Question: I am trying to email people using gmail. I am not certain why this is not working correctly. Below is the screenshot of the error thrown.

Below here is the code for setting up my mail client.
'''
string body = File.ReadAllText(@"C:\Data\MailTemplates\welcome.html");
MailMessage message = new MailMessage();
SmtpClient client = new SmtpClient("smtp.gmail.com");
client.Port = 587;
client.Credentials = new System.Net.NetworkCredential("sean.shydow", "password");
client.EnableSsl = true;
message.From = new MailAddress("sean.shydow@gmail.com");
message.IsBodyHtml = true;
ServicePointManager.ServerCertificateValidationCallback = delegate(object s, X509Certificate certificate, X509Chain chain, SslPolicyErrors sslPolicyErrors)
{ return true; };
message.To.Add("sean@gmail.com");
message.Subject = subject.Text;
message.SubjectEncoding = System.Text.Encoding.Unicode;
message.Body = body;
message.BodyEncoding = System.Text.Encoding.Unicode;
'''
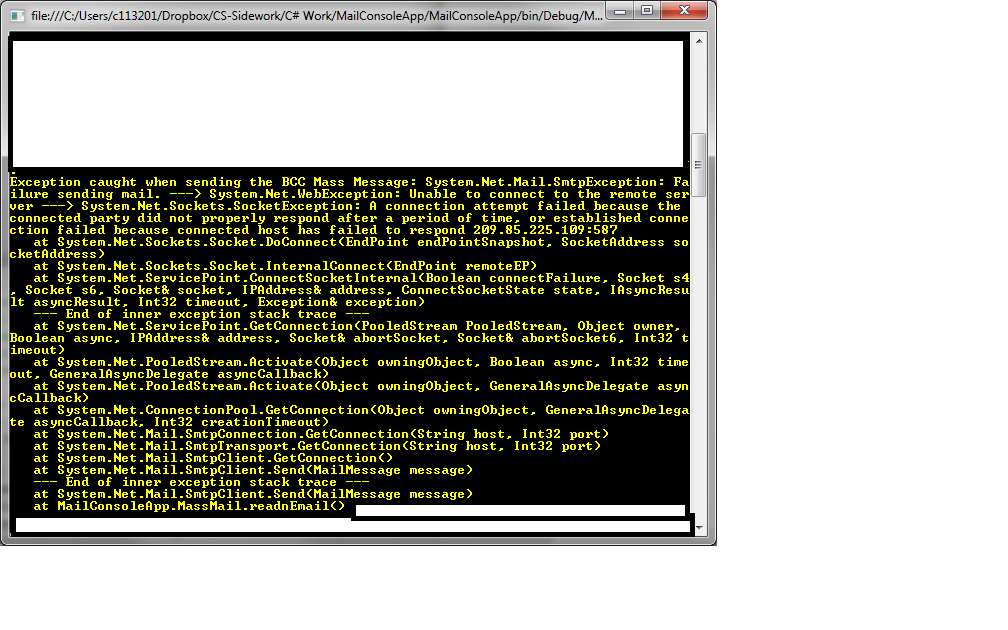
Answer: Port 587 is for TLS. As you're using SSL, try port 465 (see <URL>.
Also confirm that your machine can actually connect to the Gmail SMTP ports. Some ISPs block them to avoid botted machines becoming spam factories. Try 'telnet smtp.google.com PORT' for 'PORT's 25, 465, and 587,. If you get a timeout, then you're likely firewalled from connecting to these ports outside a certain IP range.